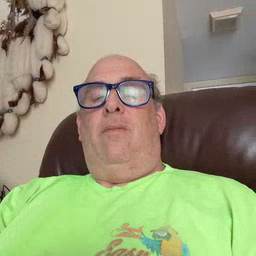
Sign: farm